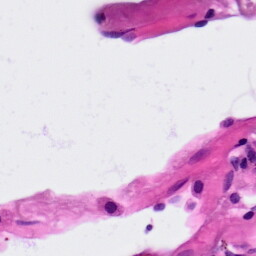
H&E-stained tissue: Lung